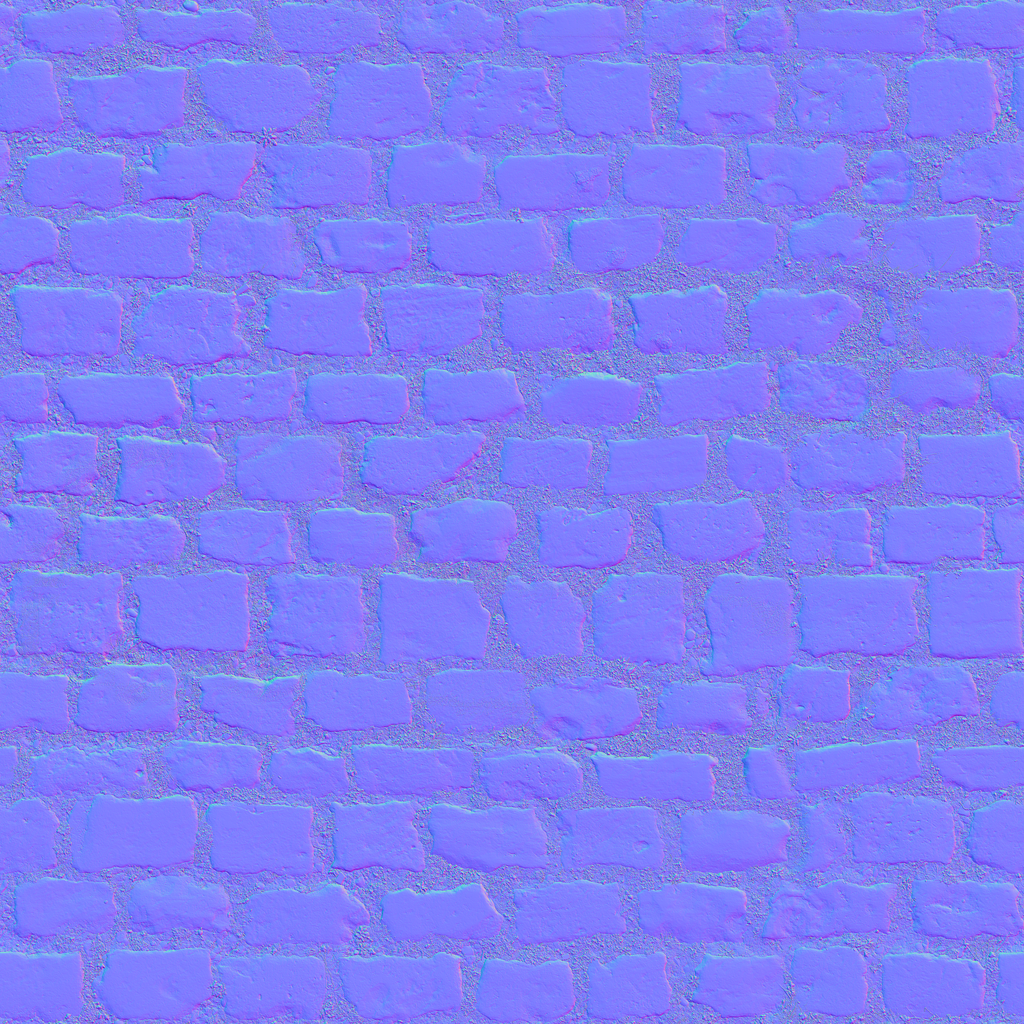
Texture map type: NormalGL